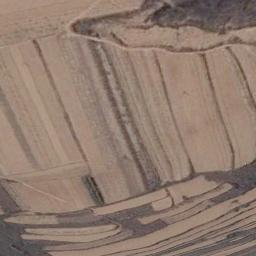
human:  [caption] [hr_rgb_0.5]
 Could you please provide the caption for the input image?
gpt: There are many green plants on the terrace .

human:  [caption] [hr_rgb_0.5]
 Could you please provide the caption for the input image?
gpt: A large patch of brown terraces .

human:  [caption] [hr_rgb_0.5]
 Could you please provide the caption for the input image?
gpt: The bare terrace is next to some trees .

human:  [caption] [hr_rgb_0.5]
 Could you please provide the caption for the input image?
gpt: Most terraces are planted with crops .

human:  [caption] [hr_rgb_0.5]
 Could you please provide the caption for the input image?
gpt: There are many yellow terraces of different sizes .